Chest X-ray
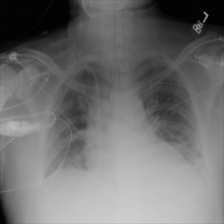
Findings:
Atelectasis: positive
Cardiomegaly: negative
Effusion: negative
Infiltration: positive
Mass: negative
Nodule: positive
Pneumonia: negative
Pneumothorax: negative
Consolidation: positive
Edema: negative
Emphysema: negative
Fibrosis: negative
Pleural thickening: negative
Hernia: negative